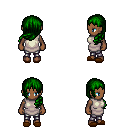
a pixel art fantasy rpg character, female body template, human, dark skin, white tunic, metal pants, green left-swept hairstyle, brown slippers, four views (front, back, left, right), 2x2 character sprite sheet, small pixel art, hard edges, no anti-aliasing